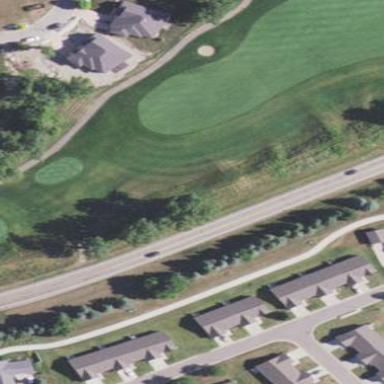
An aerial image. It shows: Area of rough grass used for golf.